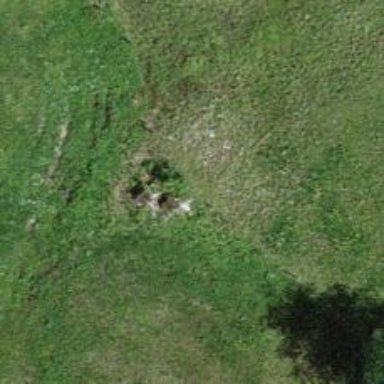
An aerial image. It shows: Single tag "natural: tree."